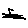
Label: line